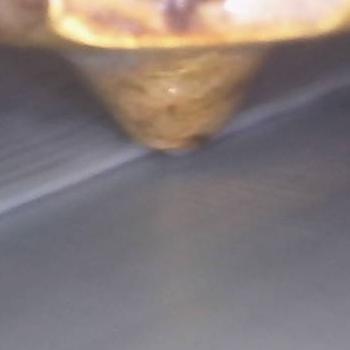
Flow rate: 49%